Field crop: tomato
Growth stage: 2
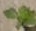
Species: solanum